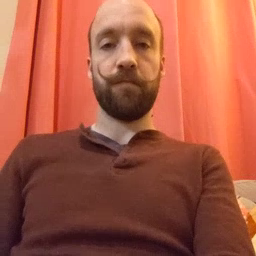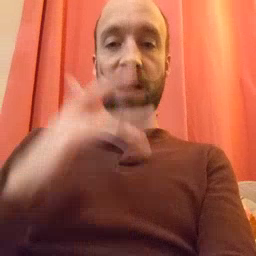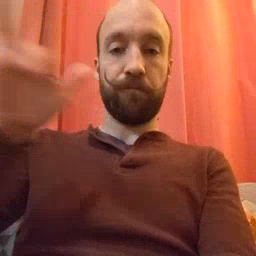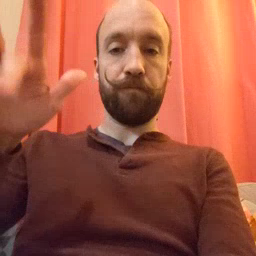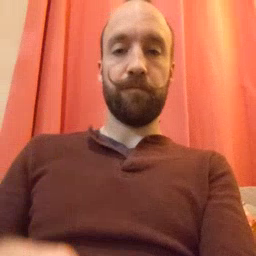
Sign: empty